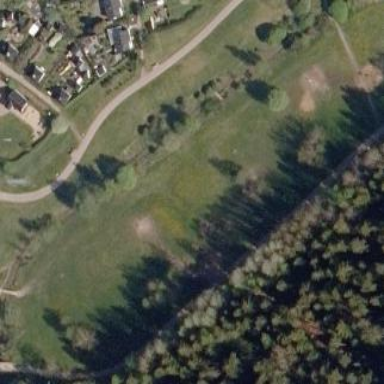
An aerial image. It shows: Recreation ground.